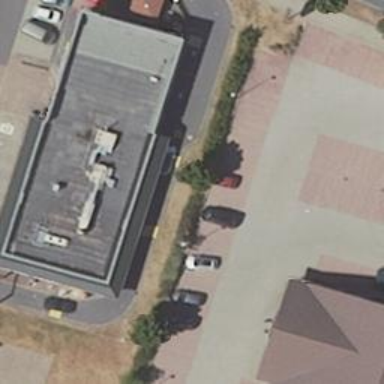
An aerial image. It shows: Fast food restaurant located in building.